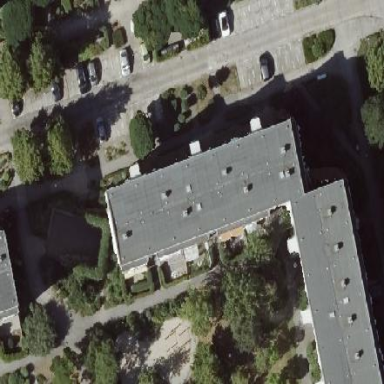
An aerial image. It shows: Apartment building with flat roof.